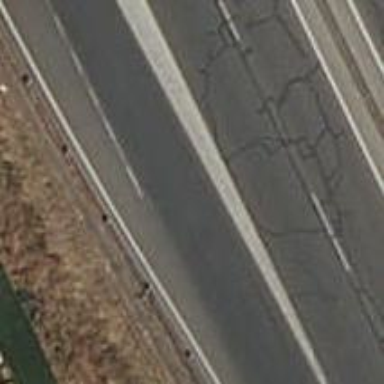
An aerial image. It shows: Trunk link highway.